Field crop: tomato
Growth stage: 1
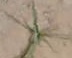
Species: cyperus